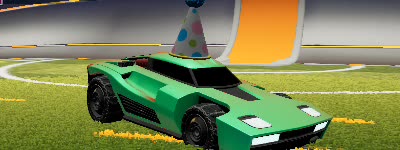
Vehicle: breakout